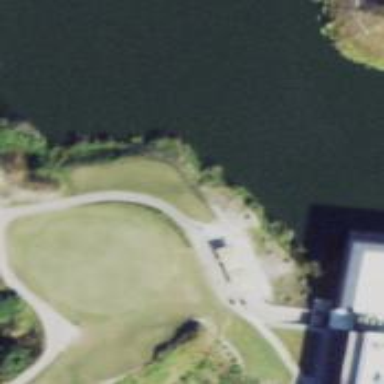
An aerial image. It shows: Pathway for golfing.